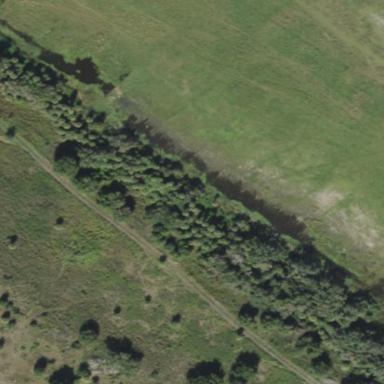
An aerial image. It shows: Swamp in wetland area.